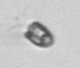
Label: Pyramimonas_morphotype1